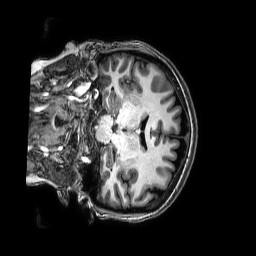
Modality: T1w
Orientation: coronal
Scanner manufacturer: philips
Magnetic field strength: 3 T
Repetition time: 0.008 s
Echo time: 0.003566 s